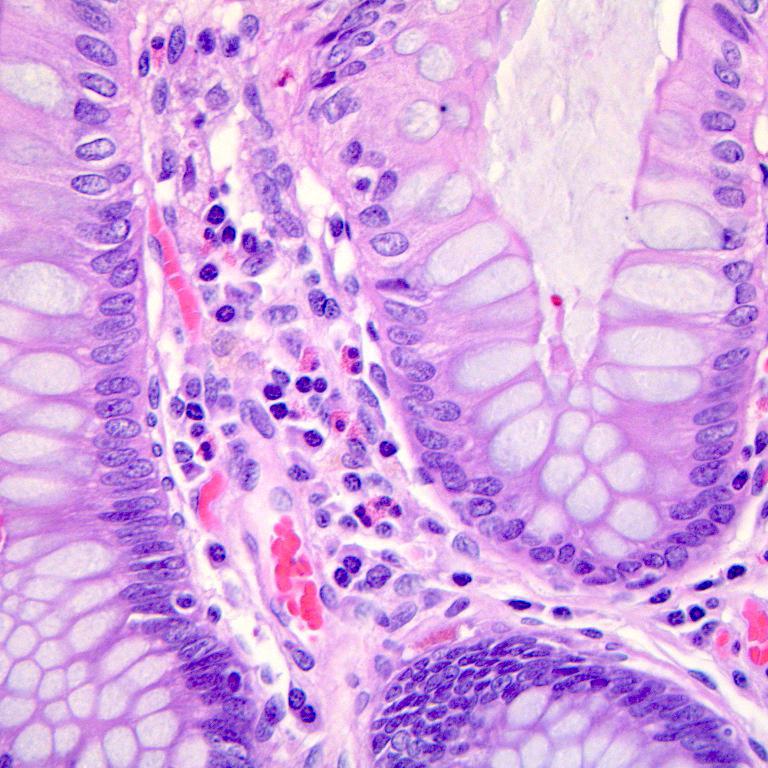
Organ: colon
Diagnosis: benign